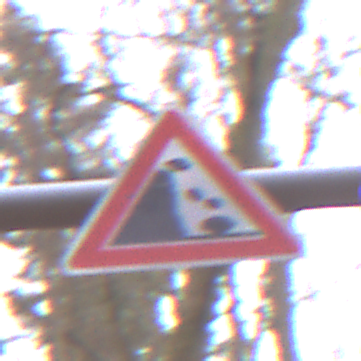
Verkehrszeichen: SteinschlagLinks
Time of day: Midday
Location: Outdoor (Nature)
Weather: Overcast
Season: Autumn
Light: Natural